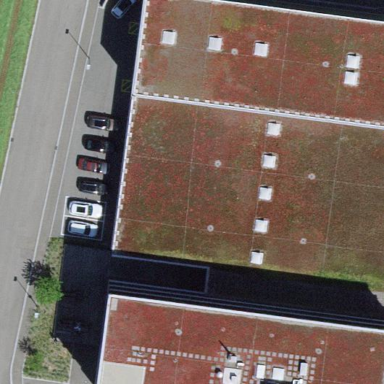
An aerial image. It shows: Industrial building.